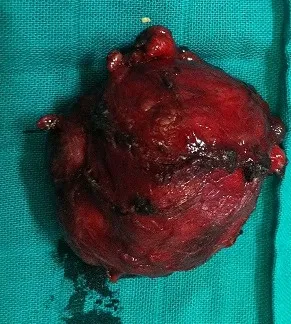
The excised tumor.
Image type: medical_photograph (other_medical_photograph)